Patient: sex F, age 28
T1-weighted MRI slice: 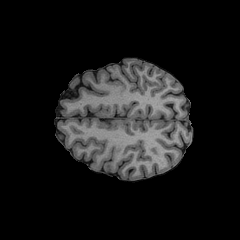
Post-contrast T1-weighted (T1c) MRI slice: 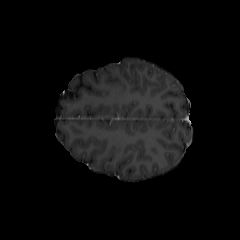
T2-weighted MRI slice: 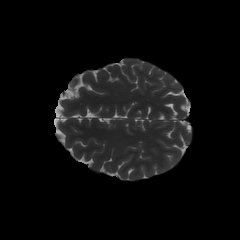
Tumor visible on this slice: no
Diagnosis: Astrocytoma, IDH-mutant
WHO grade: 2